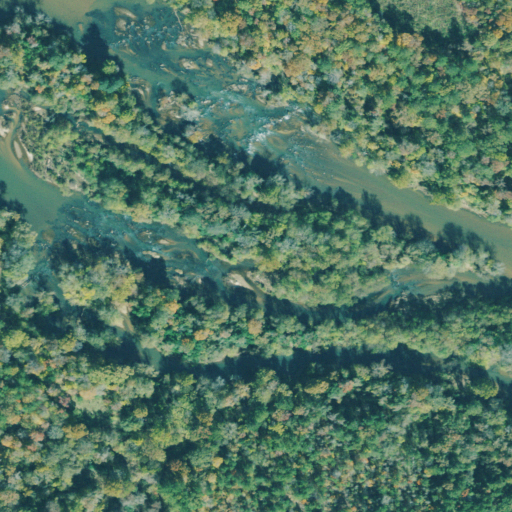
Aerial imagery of island in Georgia named Reeves Island containing open water, deciduous forest, woody wetlands, mixed forest, herbaceous wetlands, evergreen forest, and grassland